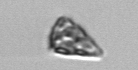
Label: Licmophora